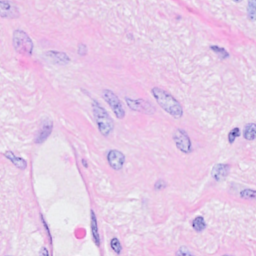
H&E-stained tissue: Breast